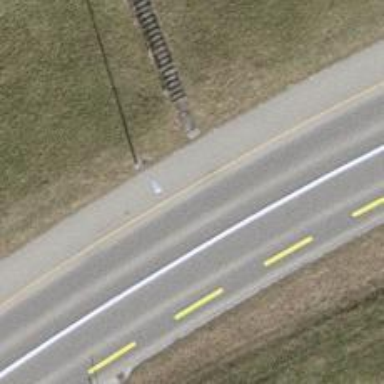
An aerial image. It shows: Road with steps.